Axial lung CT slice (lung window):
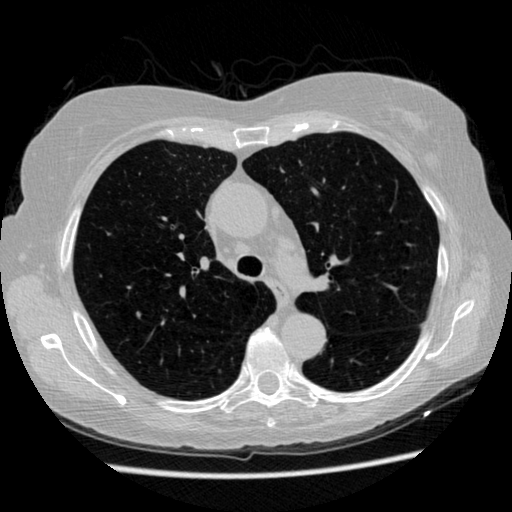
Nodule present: no